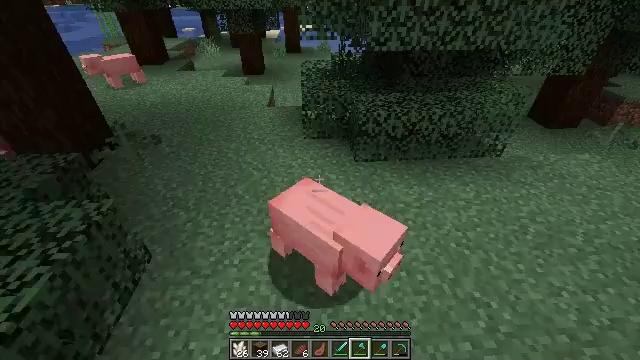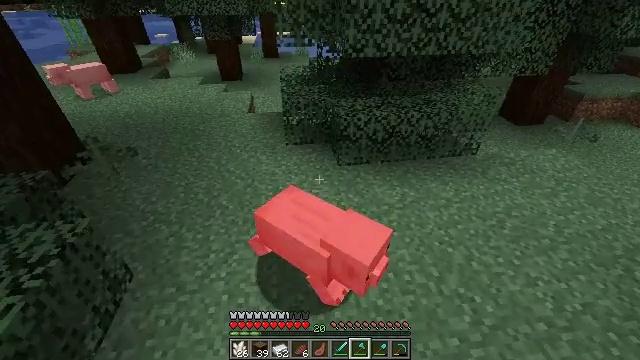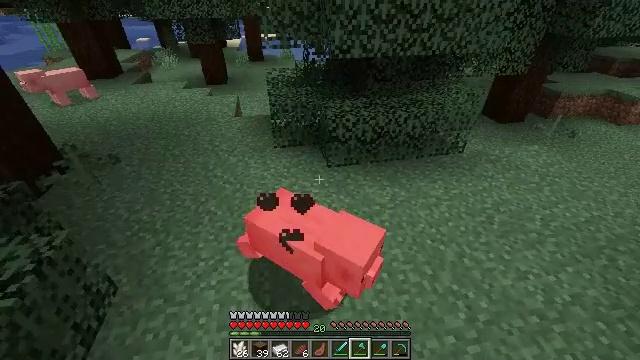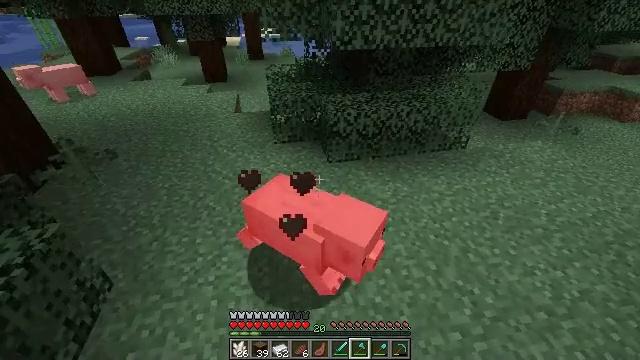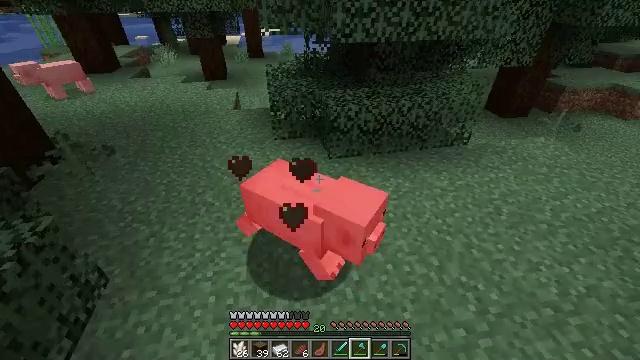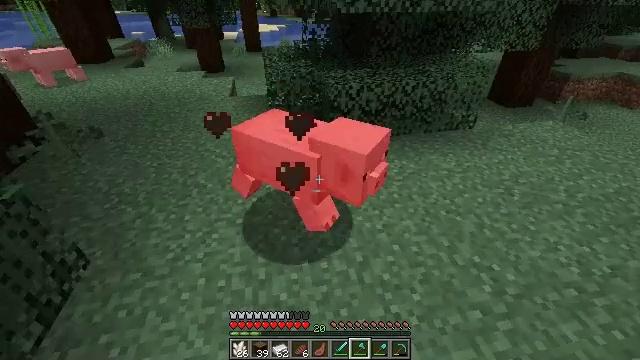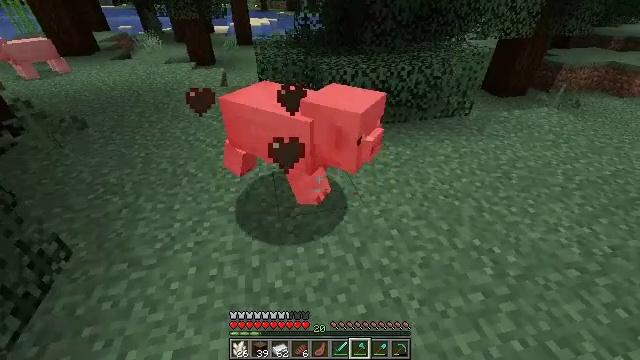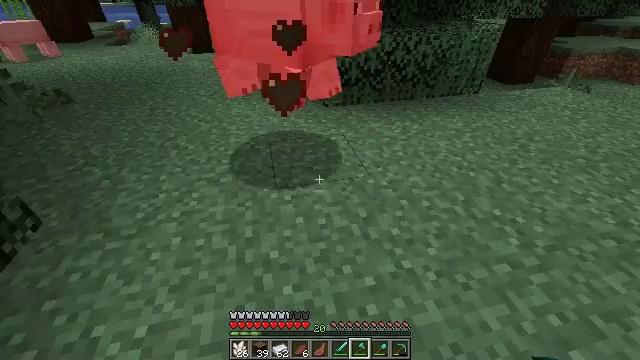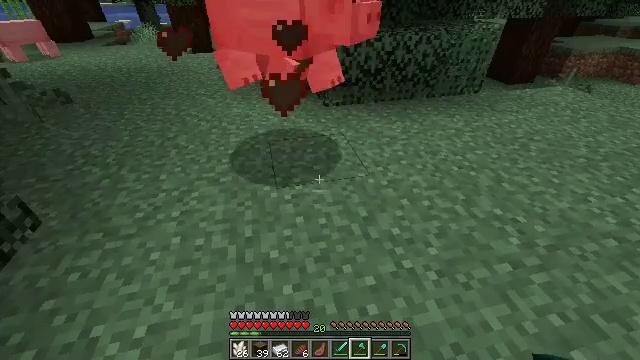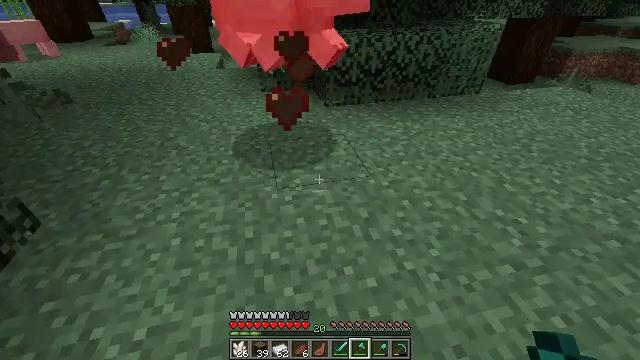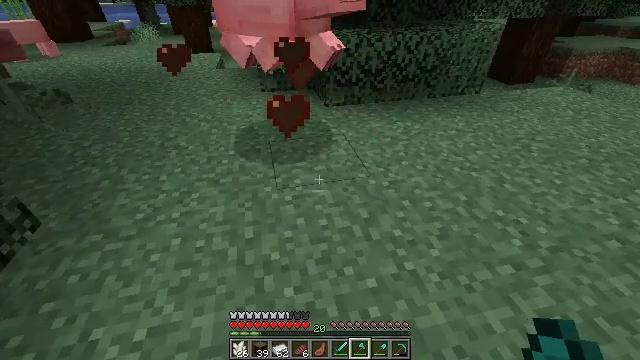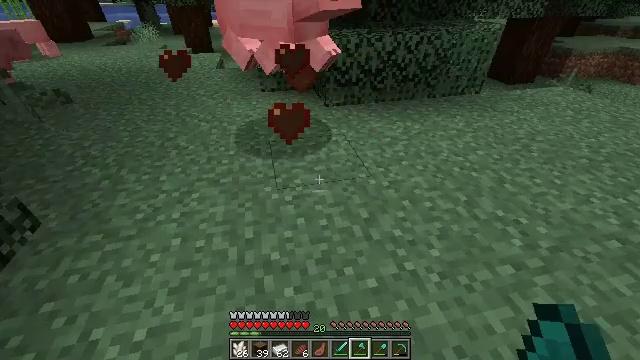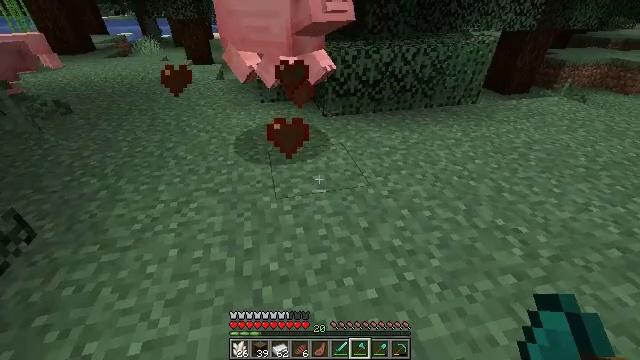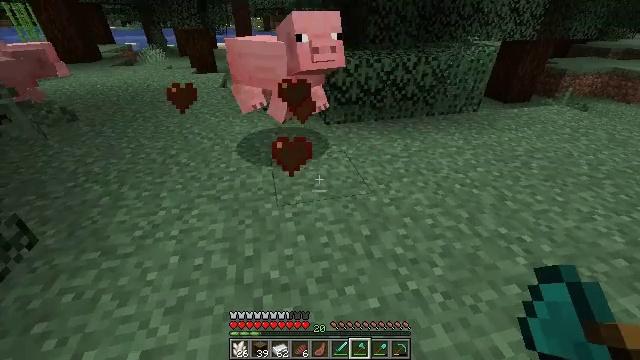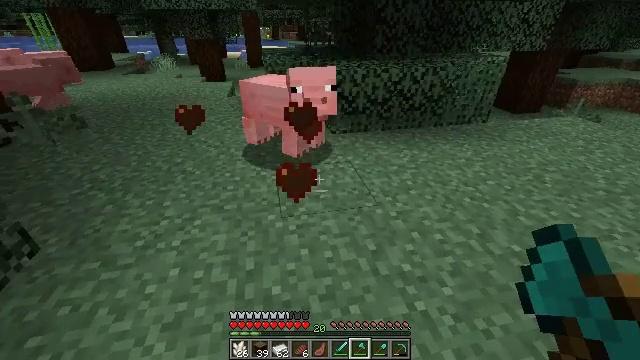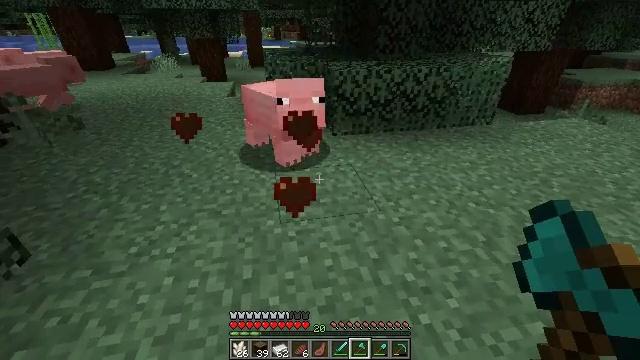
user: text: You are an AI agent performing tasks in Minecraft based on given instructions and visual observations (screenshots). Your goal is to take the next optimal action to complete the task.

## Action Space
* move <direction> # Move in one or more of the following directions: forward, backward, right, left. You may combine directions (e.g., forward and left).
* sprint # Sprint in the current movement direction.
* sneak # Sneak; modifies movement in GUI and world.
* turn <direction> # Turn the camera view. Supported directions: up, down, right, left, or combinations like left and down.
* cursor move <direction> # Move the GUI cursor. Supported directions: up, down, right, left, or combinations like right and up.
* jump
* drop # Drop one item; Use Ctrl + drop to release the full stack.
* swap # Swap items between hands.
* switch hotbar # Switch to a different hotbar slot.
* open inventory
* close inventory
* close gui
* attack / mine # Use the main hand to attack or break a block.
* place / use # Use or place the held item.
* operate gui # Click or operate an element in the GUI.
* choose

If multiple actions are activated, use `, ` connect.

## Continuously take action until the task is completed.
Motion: motion action
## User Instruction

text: Hunt a pig.
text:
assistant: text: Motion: turn right, attack / mine, jump
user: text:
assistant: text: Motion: turn right, jump
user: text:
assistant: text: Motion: jump
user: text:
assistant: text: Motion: no_op
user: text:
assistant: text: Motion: no_op
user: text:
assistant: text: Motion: turn right
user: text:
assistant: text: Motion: no_op
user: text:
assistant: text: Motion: no_op
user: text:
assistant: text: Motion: no_op
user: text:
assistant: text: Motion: no_op
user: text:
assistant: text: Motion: no_op
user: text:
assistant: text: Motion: turn up
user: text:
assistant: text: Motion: turn up
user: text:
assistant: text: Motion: move forward, turn left and up
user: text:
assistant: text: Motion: move forward
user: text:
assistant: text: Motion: move forward
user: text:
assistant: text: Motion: move forward
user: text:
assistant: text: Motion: move forward, turn left
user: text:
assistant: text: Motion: move forward, turn down
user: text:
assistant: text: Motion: move forward, turn right and down, jump
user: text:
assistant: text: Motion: turn right and down, jump
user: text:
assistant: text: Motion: jump
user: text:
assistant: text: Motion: turn left and down, jump
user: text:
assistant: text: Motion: turn left, jump
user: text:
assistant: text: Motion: turn left and up, jump
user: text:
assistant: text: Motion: turn left and up, jump
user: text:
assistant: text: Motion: turn left and up, jump
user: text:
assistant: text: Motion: turn left, attack / mine, jump
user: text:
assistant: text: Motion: turn left, attack / mine
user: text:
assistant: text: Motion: attack / mine